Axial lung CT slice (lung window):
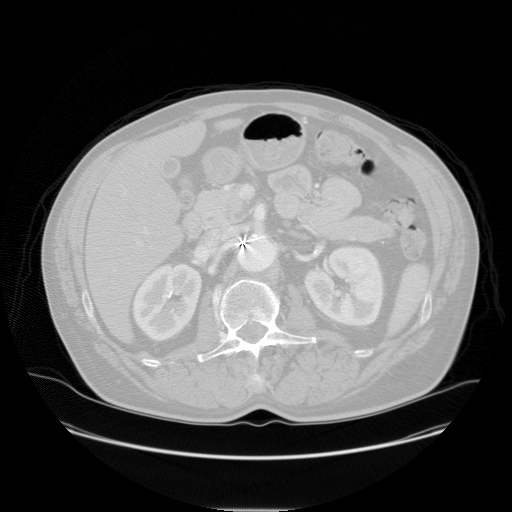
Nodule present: no